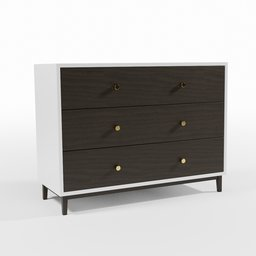
Label: furniture